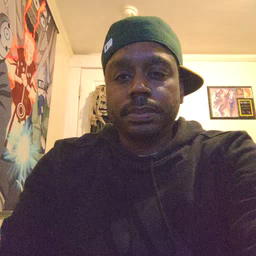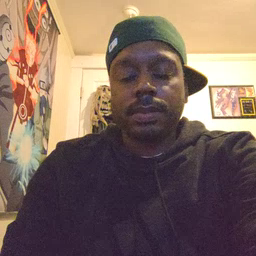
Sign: because